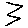
Label: zigzag